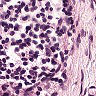
Metastatic tissue present: no